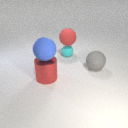
large red metal cylinder to the left of large gray rubber sphere